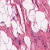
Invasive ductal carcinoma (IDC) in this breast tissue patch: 0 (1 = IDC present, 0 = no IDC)